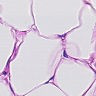
Metastatic tissue present: no